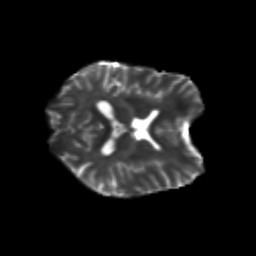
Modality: T2w
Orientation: axial
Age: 26
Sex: female
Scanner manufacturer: siemens
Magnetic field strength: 3 T
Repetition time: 3.5 s
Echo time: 0.104 s